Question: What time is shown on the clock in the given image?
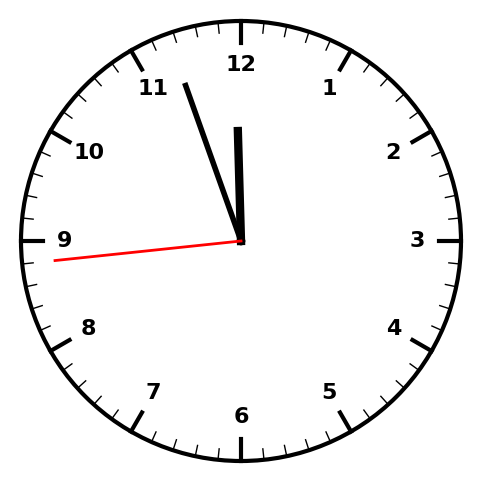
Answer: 11:56:44